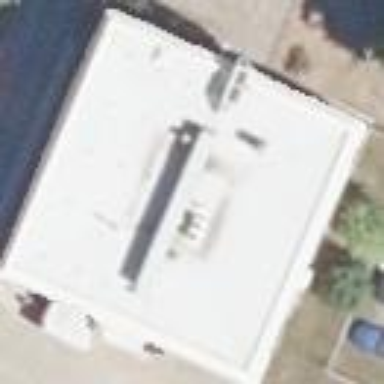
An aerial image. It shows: Commercial building.